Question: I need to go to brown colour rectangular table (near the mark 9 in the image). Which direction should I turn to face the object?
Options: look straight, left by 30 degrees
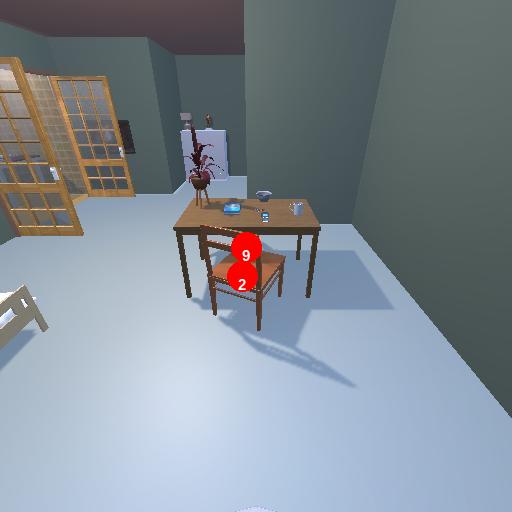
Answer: look straight